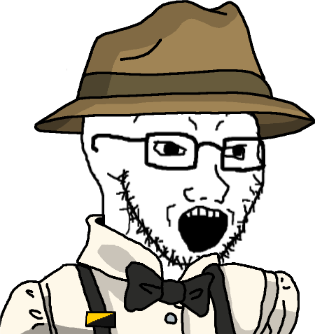
Label: 5_Soyjak